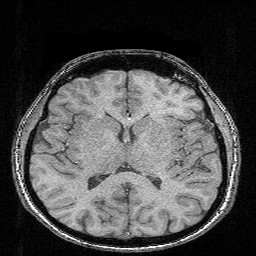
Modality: FLASH
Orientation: coronal
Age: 29
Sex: male